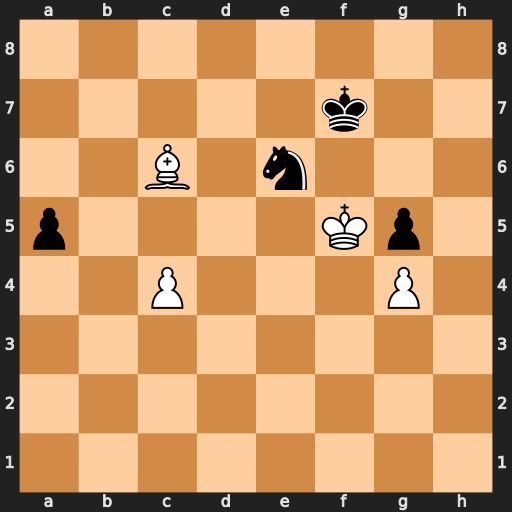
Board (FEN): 8/5k2/2B1n3/p4Kp1/2P3P1/8/8/8
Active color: w
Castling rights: -
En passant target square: -
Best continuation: Bd5 Ke7 Bxe6